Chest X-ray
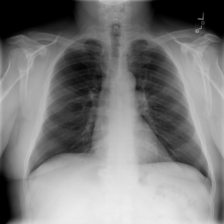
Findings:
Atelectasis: negative
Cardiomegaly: negative
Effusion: negative
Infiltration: negative
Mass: negative
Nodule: negative
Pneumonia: negative
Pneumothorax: negative
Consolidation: negative
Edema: negative
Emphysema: negative
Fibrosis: negative
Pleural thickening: negative
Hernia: negative